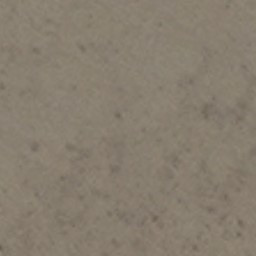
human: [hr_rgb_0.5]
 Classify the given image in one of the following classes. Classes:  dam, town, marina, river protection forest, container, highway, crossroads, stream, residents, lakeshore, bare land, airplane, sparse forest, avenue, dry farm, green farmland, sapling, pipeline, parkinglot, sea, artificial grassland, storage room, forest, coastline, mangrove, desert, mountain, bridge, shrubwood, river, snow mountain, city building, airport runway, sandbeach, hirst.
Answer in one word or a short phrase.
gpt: bare land